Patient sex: F
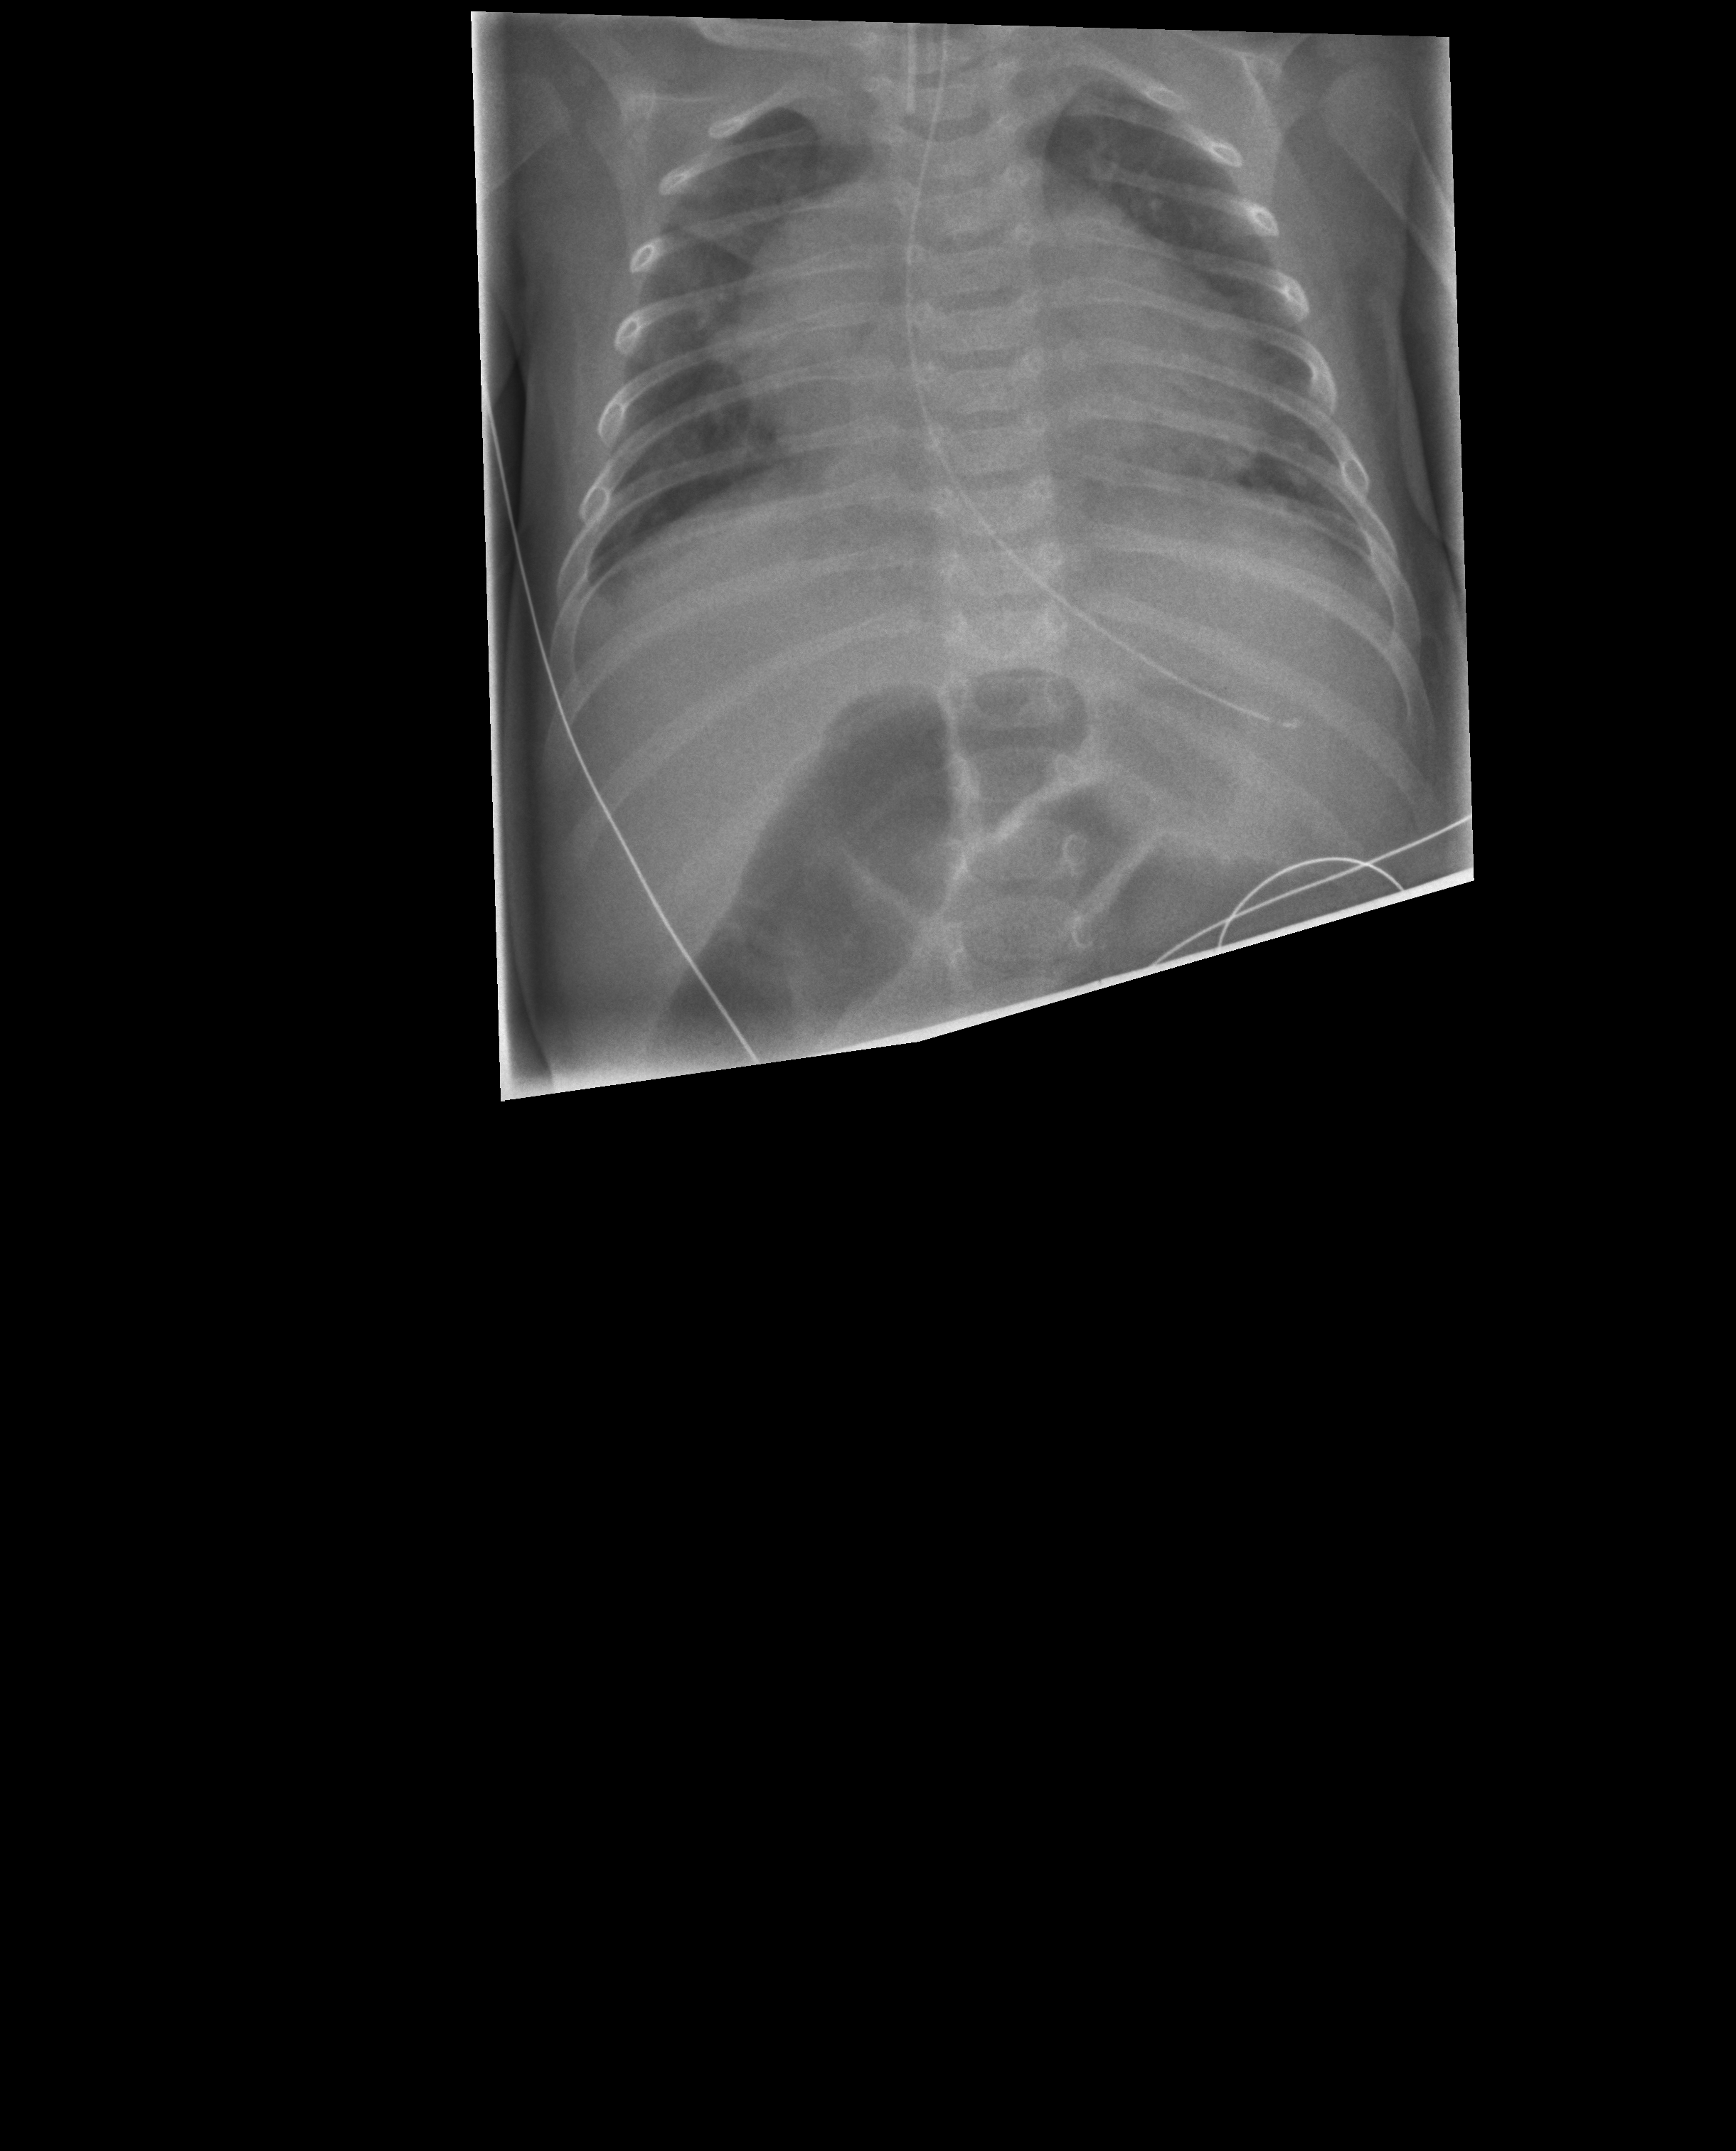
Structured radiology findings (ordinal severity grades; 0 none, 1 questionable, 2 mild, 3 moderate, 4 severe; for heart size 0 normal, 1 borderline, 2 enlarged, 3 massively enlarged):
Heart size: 2
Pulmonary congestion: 3
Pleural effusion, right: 1
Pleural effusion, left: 1
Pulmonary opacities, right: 2
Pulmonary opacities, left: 2
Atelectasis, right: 2
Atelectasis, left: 0